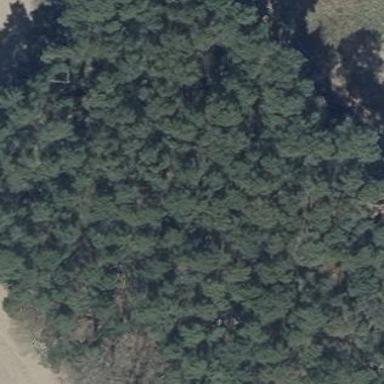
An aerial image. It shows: Forest area.